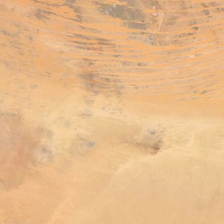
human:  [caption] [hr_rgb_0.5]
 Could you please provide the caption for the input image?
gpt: the orange desert is decorated with some arc strips .

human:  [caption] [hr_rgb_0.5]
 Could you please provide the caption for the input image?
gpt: a series of orange parallel arcs can be seen on the desert .

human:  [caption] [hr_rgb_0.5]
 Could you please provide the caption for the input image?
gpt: a series of orange parallel arcs can be seen on the desert .

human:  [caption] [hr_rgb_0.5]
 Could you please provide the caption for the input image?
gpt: this desert has several stripes stretch across those dark stains .

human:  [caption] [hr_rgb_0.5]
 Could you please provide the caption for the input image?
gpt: it is a piece of yellow desert .